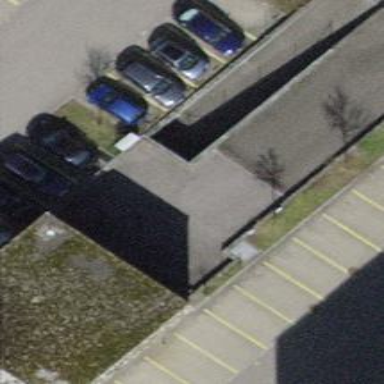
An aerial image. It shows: Parking entrance.